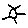
Label: sun